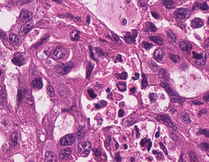
Tumor epithelial tissue: yes
Tumor-associated stroma tissue: no
Normal tissue: no